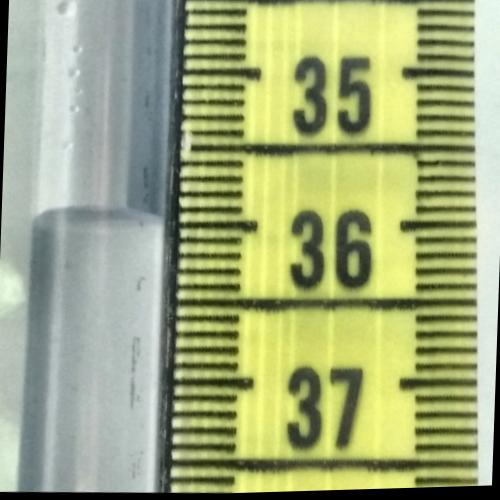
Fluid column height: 35.9 cm